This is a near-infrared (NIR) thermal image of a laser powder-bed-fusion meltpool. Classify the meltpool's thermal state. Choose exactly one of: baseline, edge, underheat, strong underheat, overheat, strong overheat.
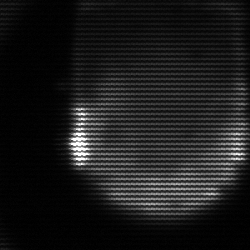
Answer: edge